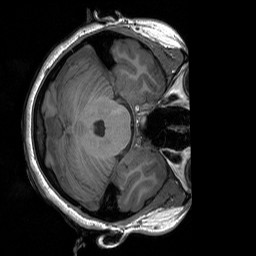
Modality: T1w
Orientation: axial
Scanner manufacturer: siemens
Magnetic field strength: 3 T
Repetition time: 1.76 s
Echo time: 0.0022 s